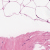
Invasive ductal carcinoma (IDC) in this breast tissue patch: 0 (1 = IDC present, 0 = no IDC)